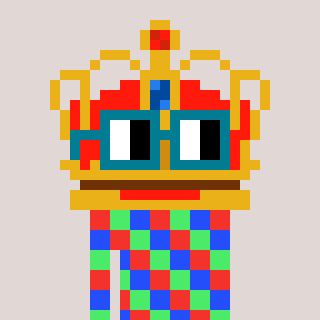
a pixel art character with square dark green glasses, a crown-shaped head and a bege-colored body on a warm background